五年级 · 立体几何学
填上合适的休和成容积单位。

墨水瓶的容积

是 $20(\quad)$

粉笔盒的体积

约是 $1(\quad)$

微波炉的体积约是 40( $\quad)$
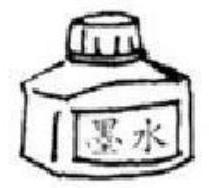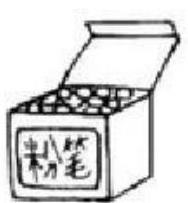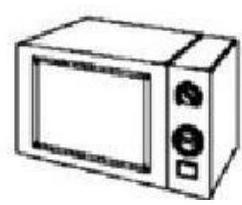
答案: \mathrm{mL} & \mathrm{dm}^{3} & \mathrm{dm}^{3} &
解析: 答案: \mathrm{mL} & \mathrm{dm}^{3} & \mathrm{dm}^{3} &